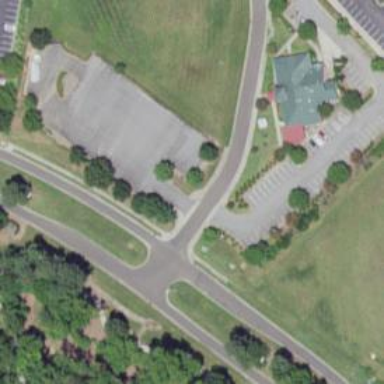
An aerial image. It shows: Unmarked road crossing.